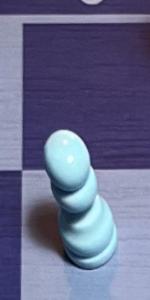
Label: Pawn_White